Field crop: maize
Growth stage: 2
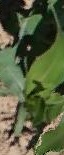
Species: maize